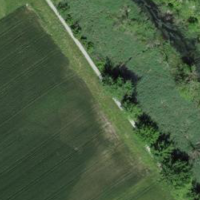
EUNIS habitat code: 52
Species observed at this site:
Medicago sativa
Prunus padus
Tussilago farfara